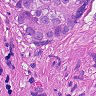
Metastatic tissue present: yes